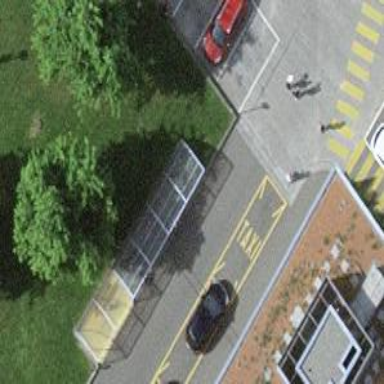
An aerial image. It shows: Bicycle parking shed.